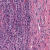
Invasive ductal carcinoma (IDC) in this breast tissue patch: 1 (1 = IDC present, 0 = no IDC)